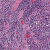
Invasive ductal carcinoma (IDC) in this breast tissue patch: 1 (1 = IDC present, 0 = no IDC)